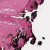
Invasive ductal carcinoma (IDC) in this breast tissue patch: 0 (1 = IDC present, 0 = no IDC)